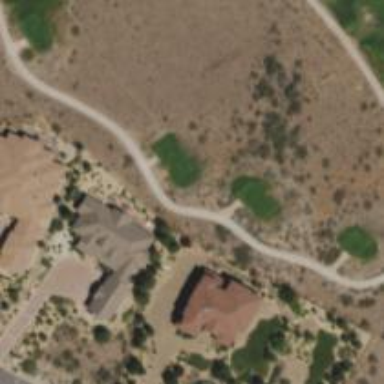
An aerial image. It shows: Service road used as golf cart path.